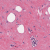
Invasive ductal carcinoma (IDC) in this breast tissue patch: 0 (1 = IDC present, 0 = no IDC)